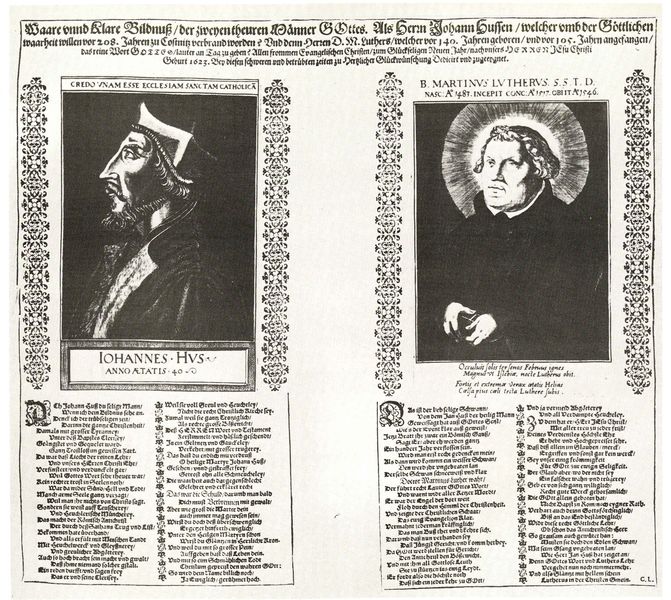
Titel: Waare vnnd Klare Bildnuß/der zweyen theuren Männer GOttes.
Institution: (Seriendruck)
Schlagwörter: dunkel, mann, weiß, frisur, grau, hut, hüte, kopfbedeckungen, männer, nase, profil, schwarz, blick, ornament, alt, bart, gesichter, kappe, mütze, mützen, augen, bibel, blicke, bärtig, johannes, kragen, rahmen, vollbart, bild, bildnis, hände, portrait, porträt, sonne, mantel, händler, blatt, locken, renaissance, kreis, kopfbedeckung, schrift, bilder, papier, grafik, graphik, spalten, inschrift, verzierung, deutsch, vier, knochig, buch, strahlen, porträts, druck, druckgraphik, initialen, stich, titel, seite, illustration, text, zeitung, buchstaben, bürger, initiale, plakat, überschrift, stehkragen, bildnisse, buchdruck, buchseite, talar, heiligenschein, nimbus, luther, heiliger, fraktur, kästchen, altdeutsch, abbildung, latein, martin, reformation, doppelseite, spalte, martin luther, seriendruck, hus, anno, hüftbild, zweispaltig, spitze nase, johannes hus, uys, lebensgeschiche, kopfdedeckung, scheinheilig